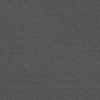
Atmospheric dust classification: dusty